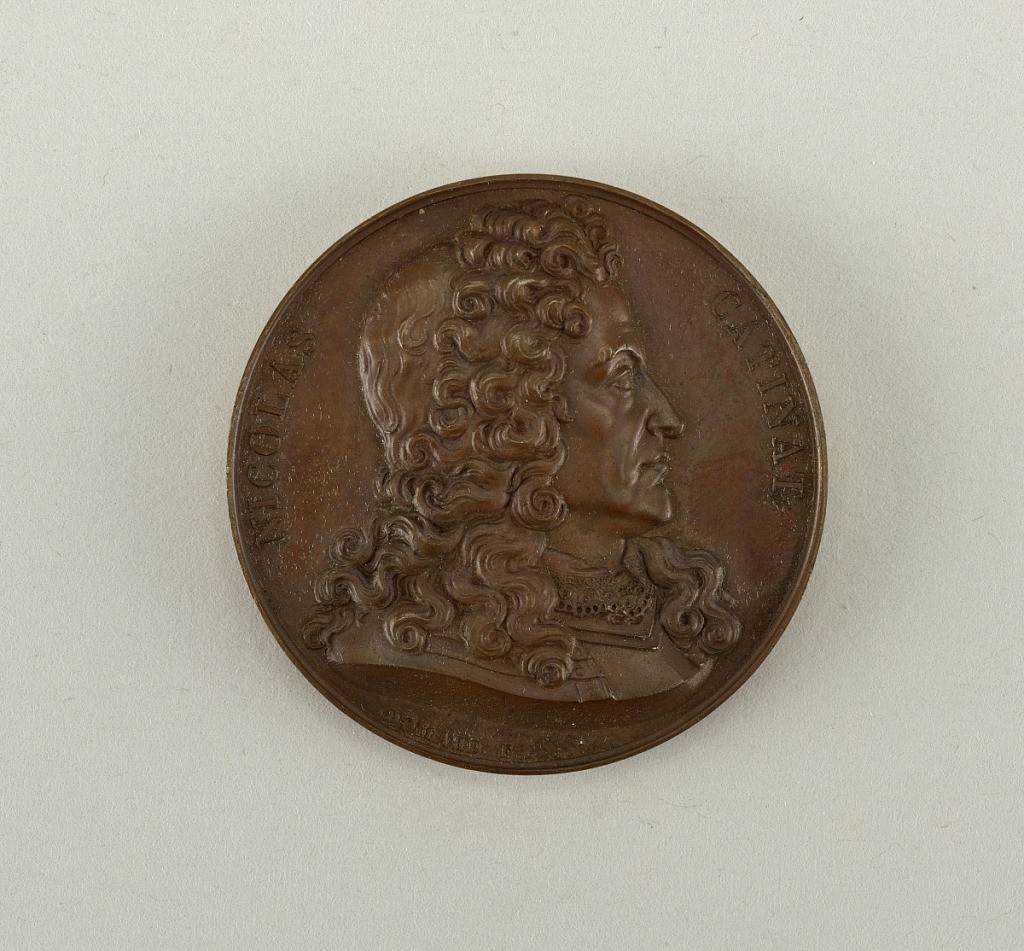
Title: Galerie métallique des grands hommes français (Great Men of France)
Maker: Joseph-François Domard, French, 1792 - 1858
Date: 1823
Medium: Cast bronze
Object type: Medal
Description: Bust of Nicolas Catinat de La Fauconnerie, seigneur de Saint-Gratien (1637-1712), to the right.